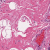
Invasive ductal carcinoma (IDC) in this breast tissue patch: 0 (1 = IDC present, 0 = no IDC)